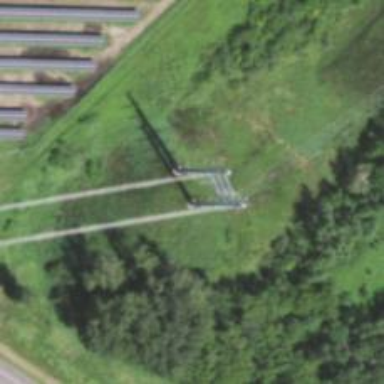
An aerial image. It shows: Power tower.